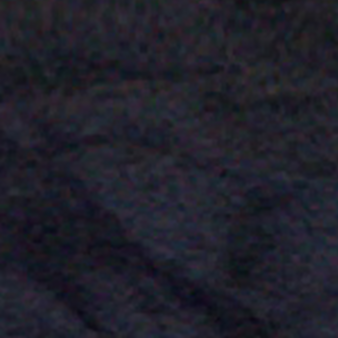
Label: other